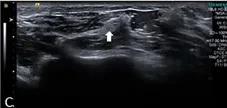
Followed by fascicular constriction (arrow).
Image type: radiology (ultrasound)